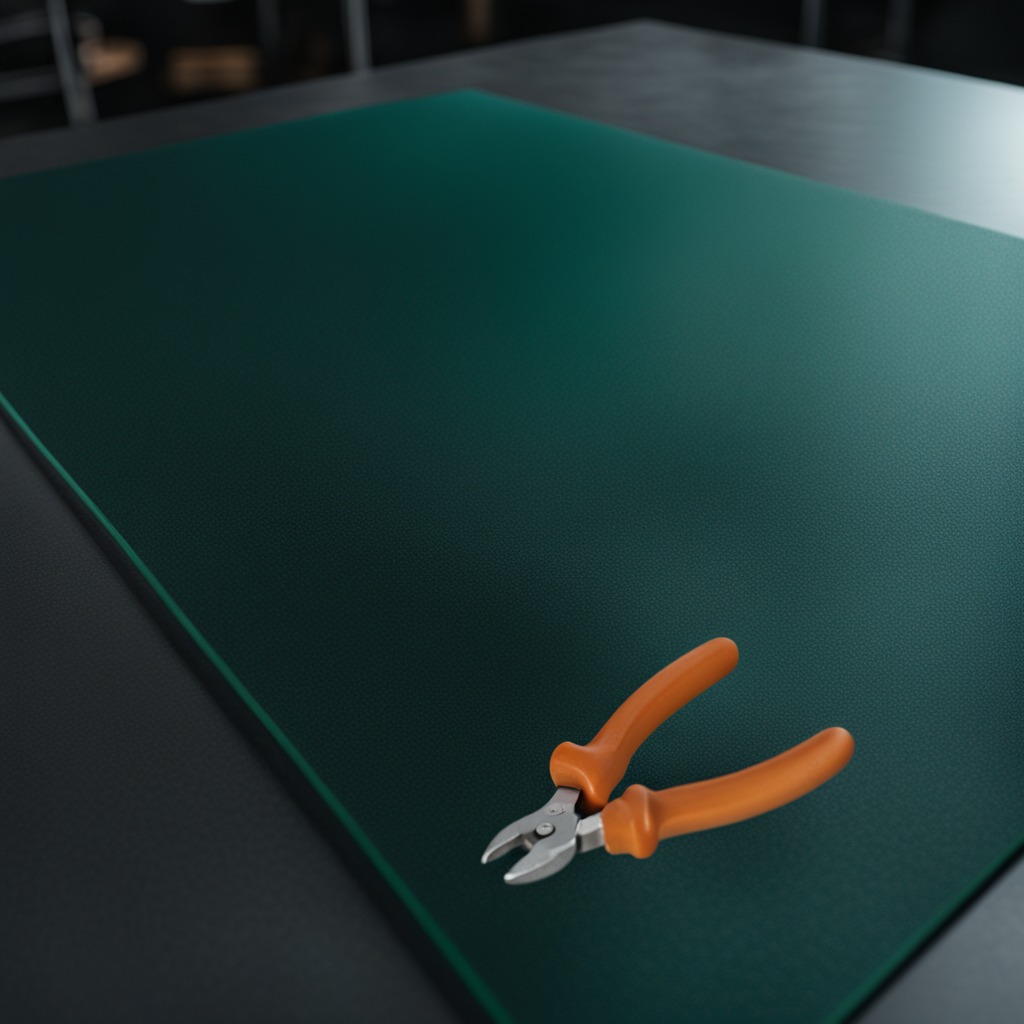
A plier is lying on a green rubber mat inside a workshop at night.